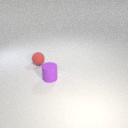
small purple rubber cylinder to the right of small red rubber sphere